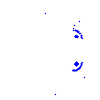
Particle: electron